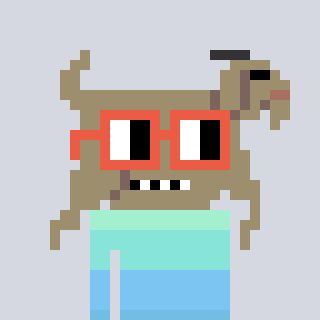
a pixel art character with square orange glasses, a goat-shaped head and a grayscale-colored body on a cool background